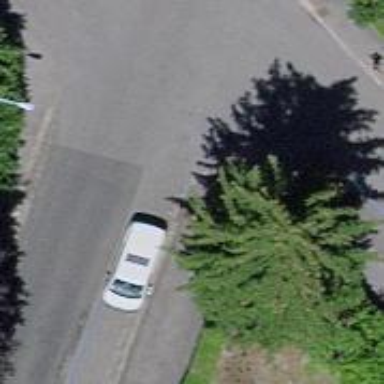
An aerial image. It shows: Residential road with asphalt surface and separate sidewalk.